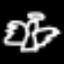
Label: angel